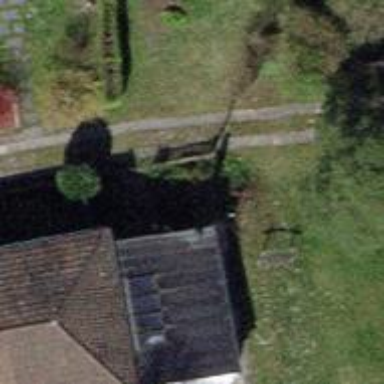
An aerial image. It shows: Driveway with concrete lanes.